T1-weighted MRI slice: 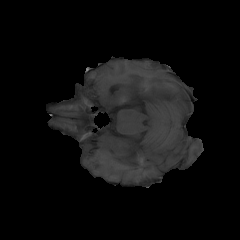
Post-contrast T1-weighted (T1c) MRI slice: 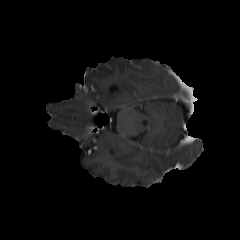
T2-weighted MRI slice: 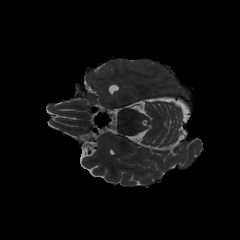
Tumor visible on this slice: no